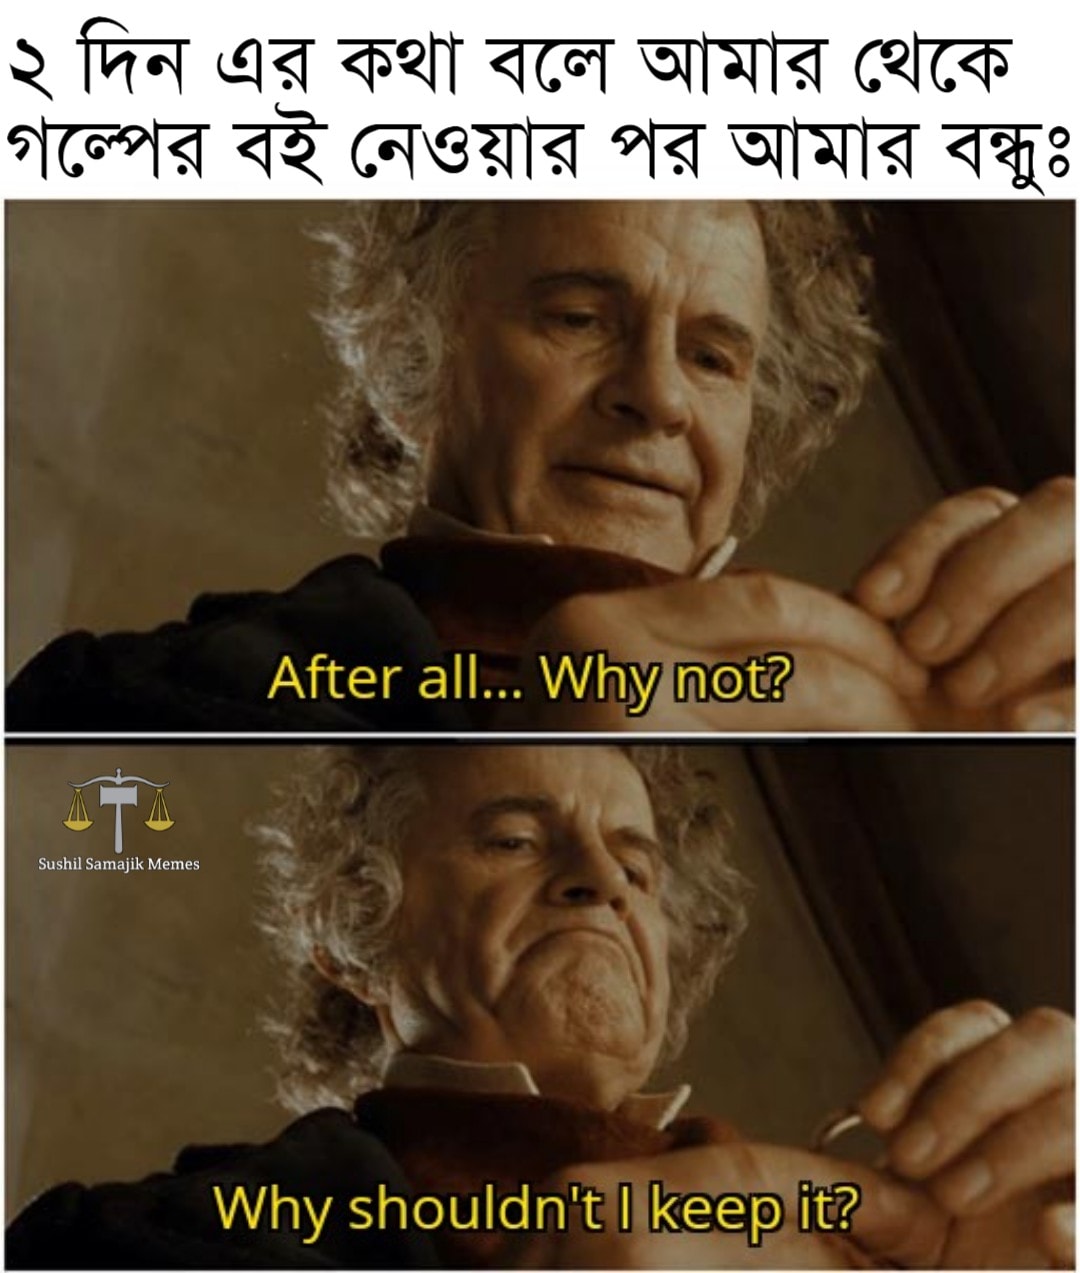
Caption: ২ দিন এর কথা বলে আমার থেকে গল্পের বই নেওয়ার পর আমার বন্ধুঃ    After all... why not ?     Why shouldn't I keep it ?
Label: non-hate